Question: I find that it is difficult to make the text aligned.
'''
table='''Cheng Ke Xing Ming ,Xing Bie ,Chu Sheng Ri Qi
HuangTianhui,Nan ,1948/05/28
Jiang Cui Yun ,Nu ,1952/03/27
Li Hong Jing ,Nu ,1994/12/09
LuiChing,Nu ,1969/08/02
Song Fei Fei ,Nan ,1982/03/01
Tang Xu Dong ,Nan ,1983/08/03
YangJiabao,Nu ,1988/08/25
Mai Mai Ti Jiang *A Bu La ,Nan ,1979/07/10
An Wen Lan ,Nu ,1949/10/20
Hu Si Wa (Ying Er ),Nu ,2011/02/25
(You Dai Que Ding Xing Ming ),Nan ,1985/07/20
'''
data=[ [cell for cell in row.split(",") ] for row in table.split("
") if row]
len0=max([ len(x[0]) for x in data])
len1=max([ len(x[1]) for x in data])
len2=max([ len(x[2]) for x in data])
for cell in data:
print("_"*((len0+len1+len2)*2+4) )
print("|%24s|%4s|%20s|" % (cell[0],cell[1],cell[2]))
'''

Not every line is (12+2+10)*2+4 character width,the same format control statement ,but different output ,how can i fix it to make every line the same output format,same width?
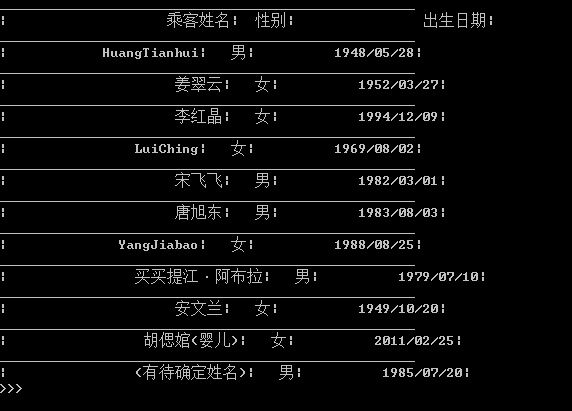
Answer: Not beautiful, but here's one way. (encode/decode with 'bytes.rjust')
'''
table='''Cheng Ke Xing Ming ,Xing Bie ,Chu Sheng Ri Qi
HuangTianhui,Nan ,1948/05/28
Jiang Cui Yun ,Nu ,1952/03/27
Li Hong Jing ,Nu ,1994/12/09
LuiChing,Nu ,1969/08/02
Song Fei Fei ,Nan ,1982/03/01
Tang Xu Dong ,Nan ,1983/08/03
YangJiabao,Nu ,1988/08/25
Ti Jiang *A Bu La ,Nan ,1979/07/10
An Wen Lan ,Nu ,1949/10/20
Hu Si Wa (Ying Er ),Nu ,2011/02/25
(You Dai Que Ding Xing Ming ),Nan ,1985/07/20
'''
table = table.encode('gb18030')
data = [[cell for cell in row.split(b",")]
for row in table.split(b"
") if row]
len0 = max([len(x[0]) for x in data])
len1 = max([len(x[1]) for x in data])
len2 = max([len(x[2]) for x in data])
for cell in data:
print("_" * (len0+len1+len2+4))
line = (
b"|" + cell[0].rjust(len0) +
b"|" + cell[1].rjust(len1) +
b"|" + cell[2].rjust(len2) + b"|"
)
print(line.decode('gb18030'))
'''
output: